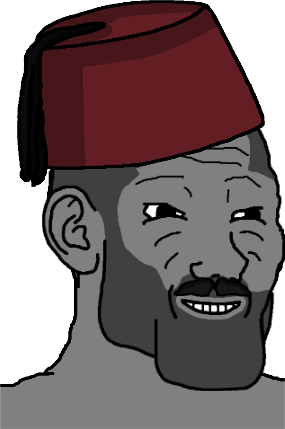
Label: 5_Grey_Chad